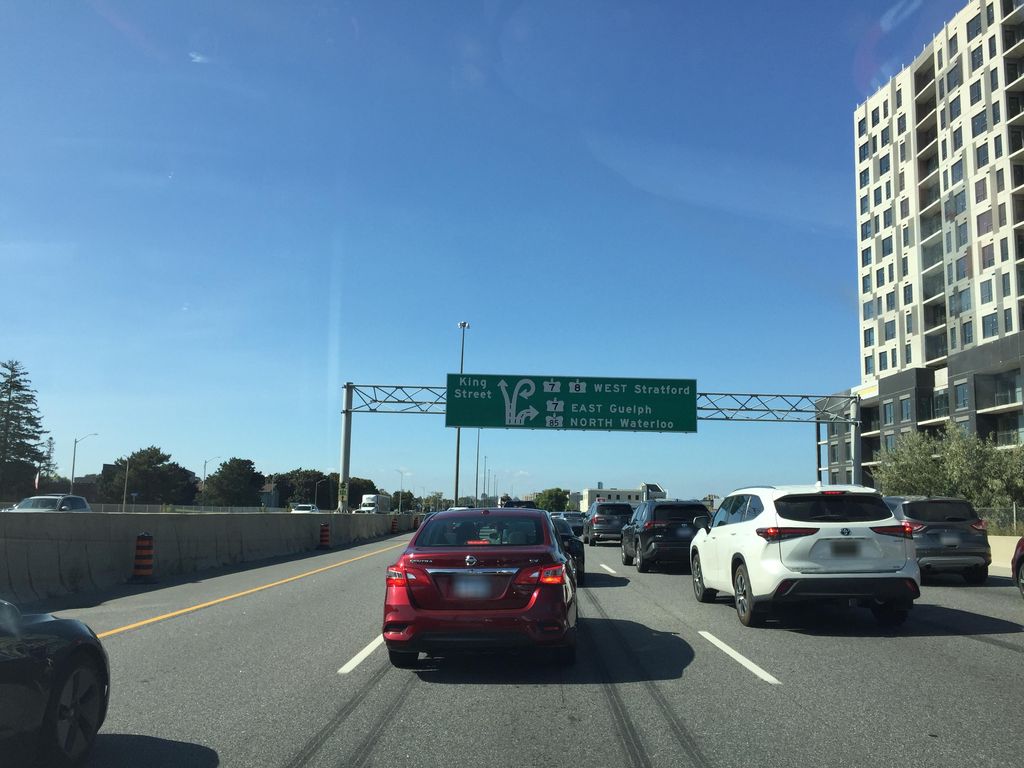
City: kitchener-waterloo